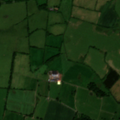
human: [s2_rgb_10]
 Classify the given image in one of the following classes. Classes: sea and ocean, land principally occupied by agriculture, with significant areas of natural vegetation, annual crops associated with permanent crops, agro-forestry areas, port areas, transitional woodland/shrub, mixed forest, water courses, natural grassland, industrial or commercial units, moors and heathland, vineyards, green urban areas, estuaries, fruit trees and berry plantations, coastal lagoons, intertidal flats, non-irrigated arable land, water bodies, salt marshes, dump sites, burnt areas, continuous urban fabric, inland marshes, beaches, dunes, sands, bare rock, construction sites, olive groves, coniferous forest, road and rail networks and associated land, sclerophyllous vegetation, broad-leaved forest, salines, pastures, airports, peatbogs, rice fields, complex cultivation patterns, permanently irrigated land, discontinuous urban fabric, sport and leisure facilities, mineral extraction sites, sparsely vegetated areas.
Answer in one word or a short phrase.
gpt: pastures